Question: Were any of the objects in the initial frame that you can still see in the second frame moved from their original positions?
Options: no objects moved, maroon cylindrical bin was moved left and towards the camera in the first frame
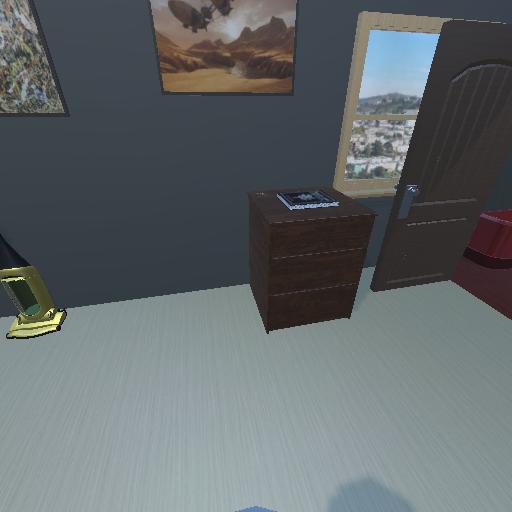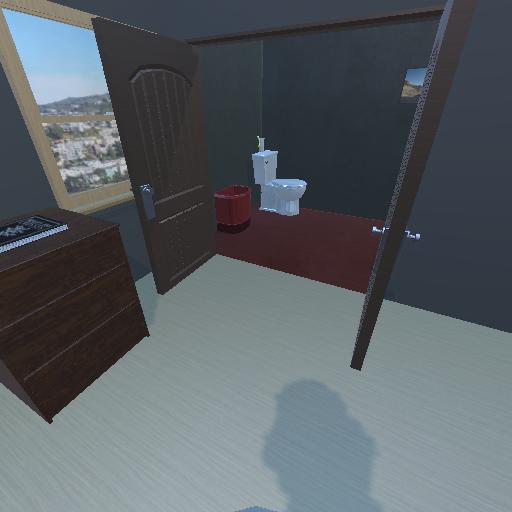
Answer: no objects moved